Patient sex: M
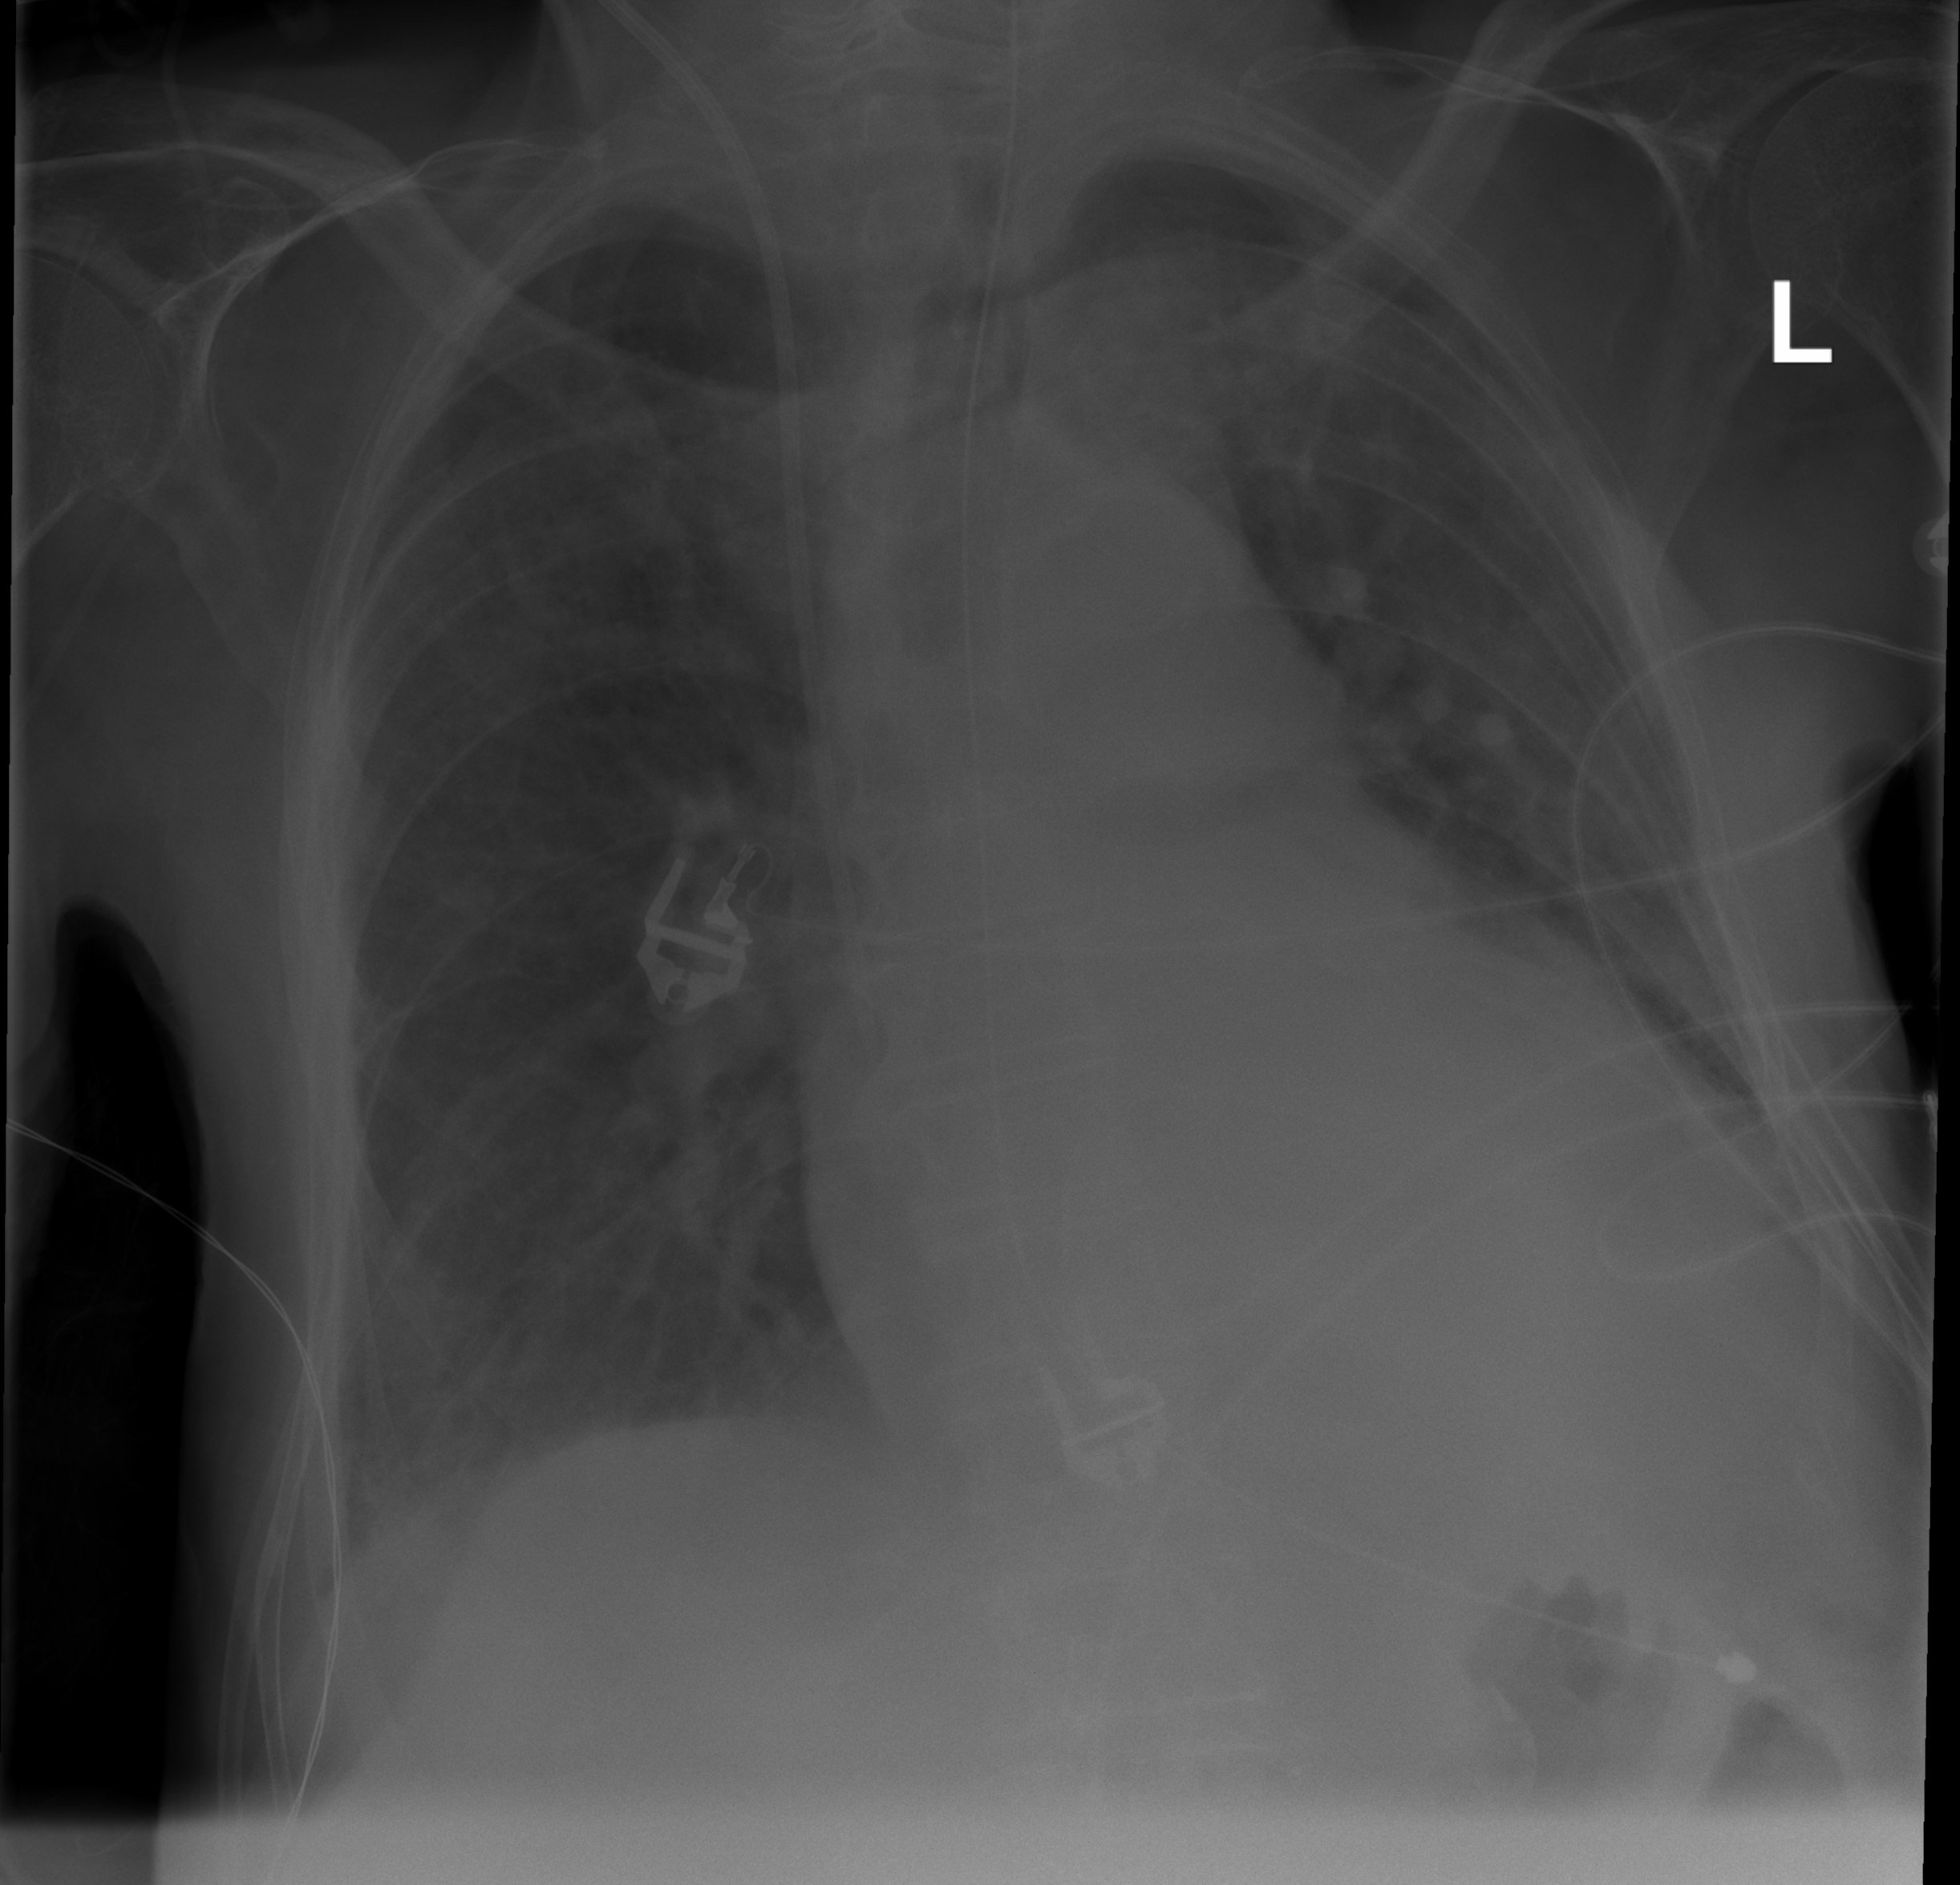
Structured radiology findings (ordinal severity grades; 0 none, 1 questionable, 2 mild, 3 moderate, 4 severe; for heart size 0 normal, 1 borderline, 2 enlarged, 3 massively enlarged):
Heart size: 2
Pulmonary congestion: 3
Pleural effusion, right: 2
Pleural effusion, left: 2
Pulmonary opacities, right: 0
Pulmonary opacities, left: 0
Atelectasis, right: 0
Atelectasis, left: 0